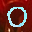
Label: 0